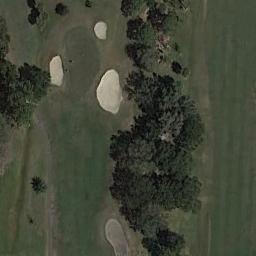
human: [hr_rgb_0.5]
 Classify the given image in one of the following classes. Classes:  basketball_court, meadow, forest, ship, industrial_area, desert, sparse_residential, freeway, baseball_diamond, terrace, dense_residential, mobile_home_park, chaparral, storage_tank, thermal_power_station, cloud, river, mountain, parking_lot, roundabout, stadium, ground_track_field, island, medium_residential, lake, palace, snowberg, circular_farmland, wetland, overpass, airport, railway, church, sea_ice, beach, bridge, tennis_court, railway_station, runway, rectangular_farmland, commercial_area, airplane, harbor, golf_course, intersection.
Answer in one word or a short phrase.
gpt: golf_course